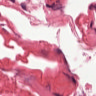
Metastatic tissue present: no